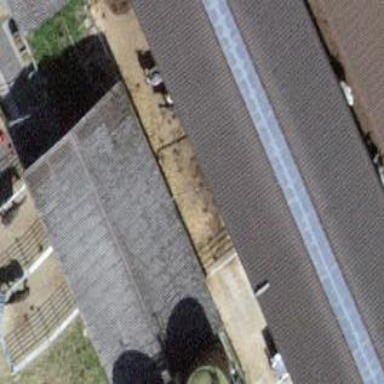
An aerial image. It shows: Farm auxiliary building.